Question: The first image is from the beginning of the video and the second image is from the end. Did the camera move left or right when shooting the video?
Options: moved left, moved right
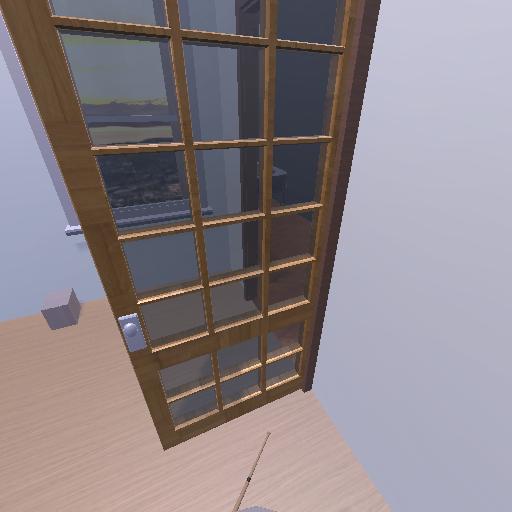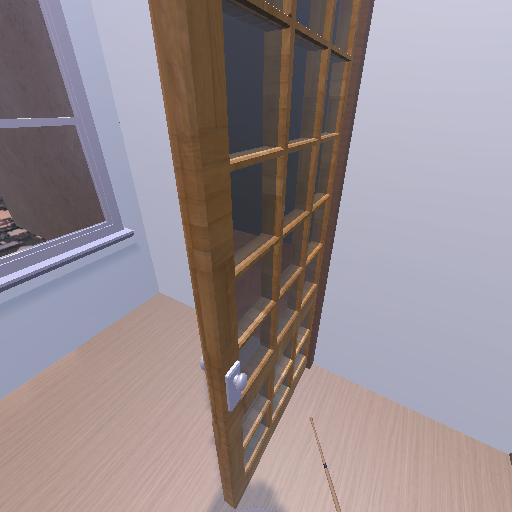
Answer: moved left